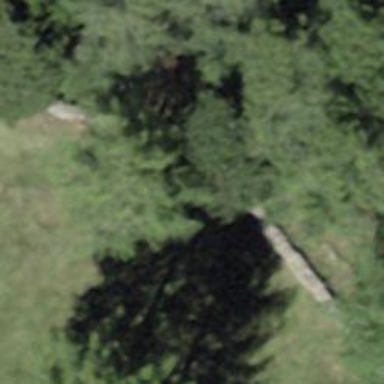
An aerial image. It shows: Wall barrier.